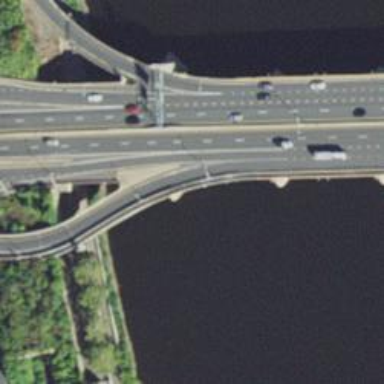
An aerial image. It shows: Motorway bridge.